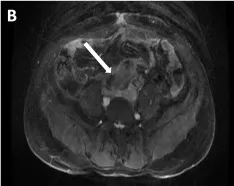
(B) The tumor size is reduced to 6.9 x 6.8 x 5.4 cm.
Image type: radiology (mri)